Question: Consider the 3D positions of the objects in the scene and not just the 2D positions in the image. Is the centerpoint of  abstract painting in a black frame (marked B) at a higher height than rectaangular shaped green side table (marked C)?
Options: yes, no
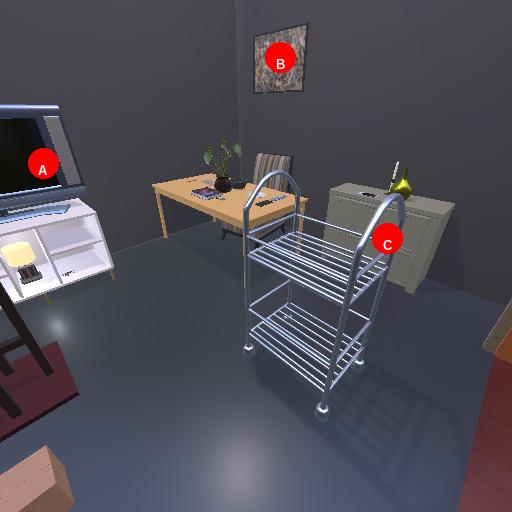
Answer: yes